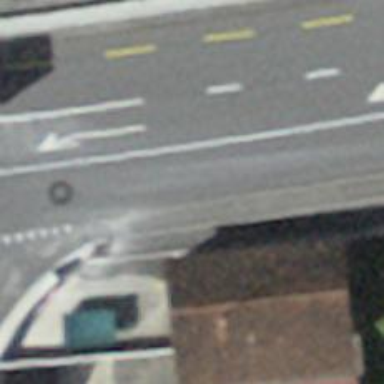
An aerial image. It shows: Sidewalk.